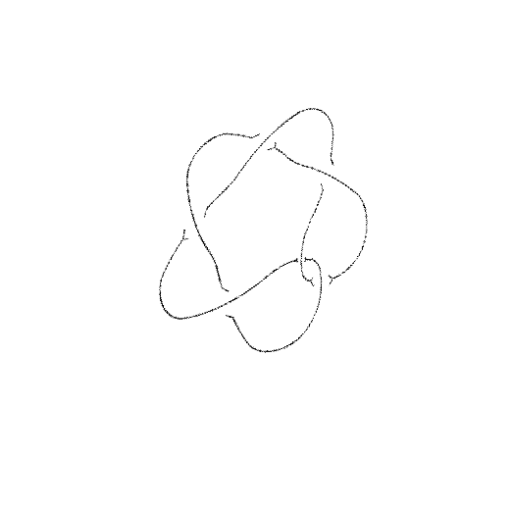
Crossing number: 6